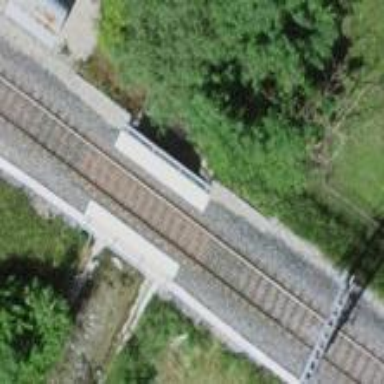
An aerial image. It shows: Bridge over electrified railway with contact lines.